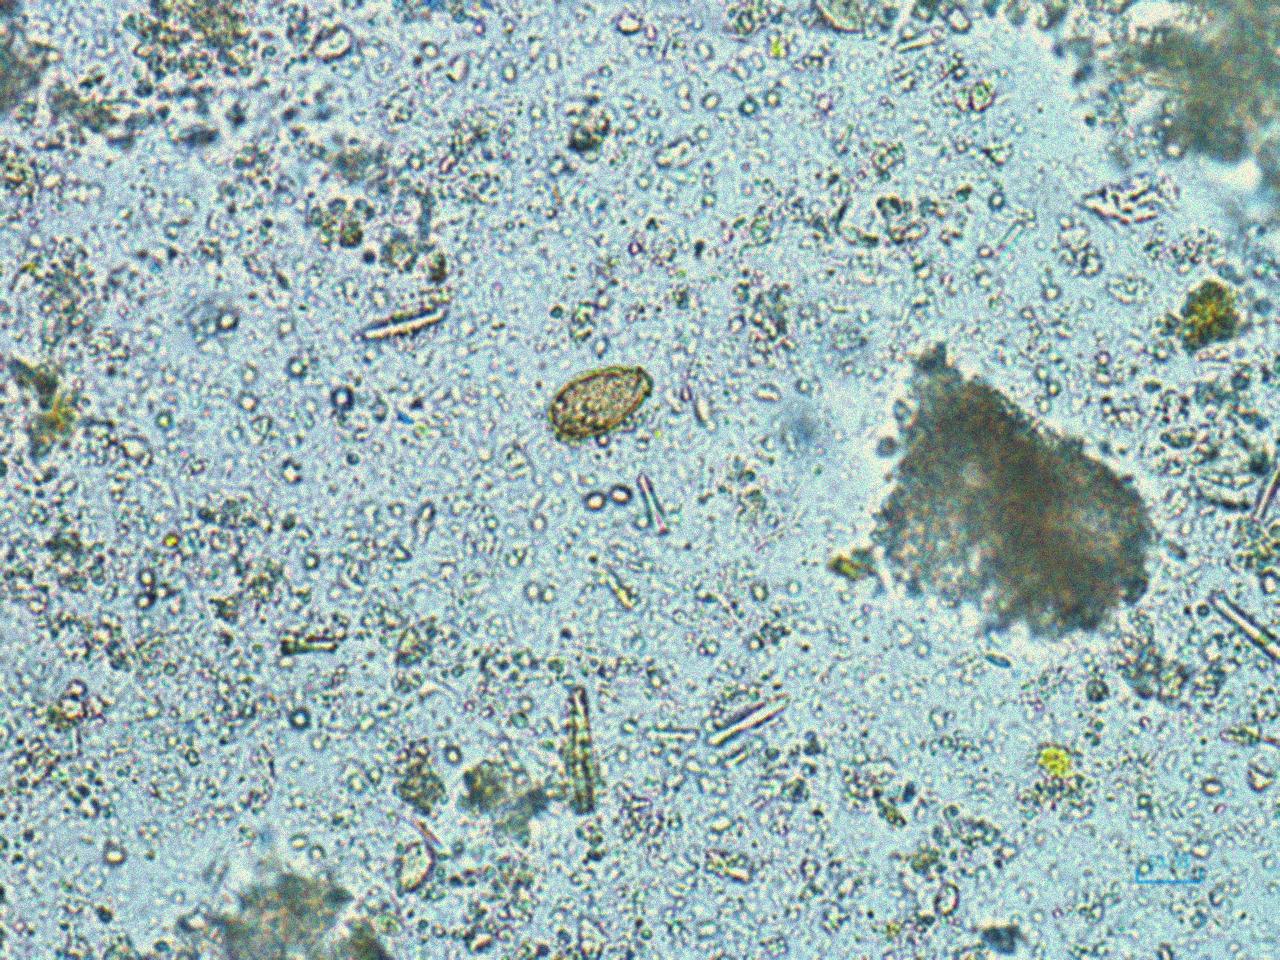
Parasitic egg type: Opisthorchis viverrine